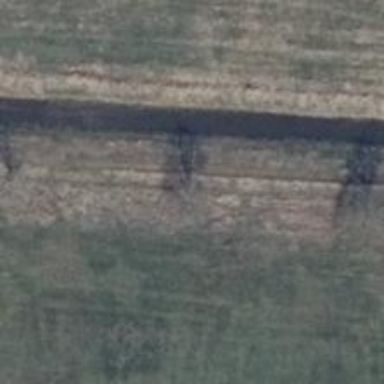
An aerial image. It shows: Grassy track with grade5 tracktype.